七年级 · 计数
对若干名青少年进行最喜爱的运动项目的问卷调查, 得到如图的统计图, 其中统计图中没有标注相应人数的百分比.

(1)你能根据图形求出这些百分比吗?

(2)如果最喜爱足球的人数比最喜爱游泳的人数多 40 人，这次参加问卷调查的总人数是多少人?

青少年最喜要的运动项目的扇形统计图

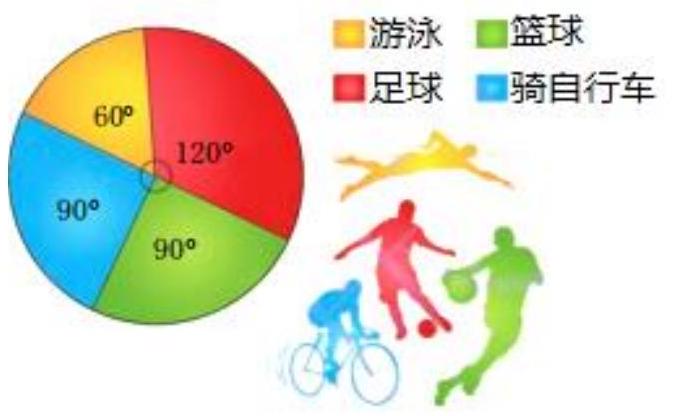
答案: 【答案】解：（1）由题意可得,

“喜爱足球”的人数的百分比为: $\frac{120^{\circ}}{360^{\circ}} \times 100 \% \approx 33.3 \%$,

“喜爱游泳”的人数的百分比为: $\frac{60^{\circ}}{360^{\circ}} \times 100 \% \approx 16.7 \%$,

“喜爱骑自行车”的人数的百分比为: $\frac{90^{\circ}}{360^{\circ}} \times 100 \%=25 \%$,

“喜爱蓝球”的人数的百分比为: $\frac{90^{\circ}}{360^{\circ}} \times 100 \%=25 \%$;

(2)根据题意得:

$40 \div\left(\frac{1}{3}-\frac{1}{6}\right)=240$ (人),

答: 这次参加问卷调查的总人数是 240 人.

【解析】(1)用各自的圆心角度数除以 $360^{\circ}$ 即可得出答案;

(2)用最喜爱足球比最喜爱游泳的多的人数除以最喜爱足球的人数比最喜爱游泳的人多的百分比即可得出答案.

本题考查扇形统计图及相关计算. 在扇形统计图中, 每部分占总部分的百分比等于该部分所对应的扇形圆心角的度数与 $360^{\circ}$ 的比.